Question: I have Sea Ice Concentration data around Antarctica that range between -40 and +40 (see attached Figure) but I would like for the values between +10 and -10 to appear white in my map and colorbar because they do not represent sea ice concentration (they appear light green and light blue in the current Figure).
I do not want to exclude them from my array but rather want to assign them a specific color (in this case, white) and keep the jet colorscale for the other values.

I have looked at multiple other questions (i.e. <URL>
but have not managed to apply those to my case.
I have tried to use 'set under','set over', 'set.bad' but have not managed to get what I would like. I have also tried to create my own colormap but haven't been successful either.
Would anyone be able to help?
Thanks.
---
UPDATE:
I have adapted the code from 'stackoverflow.com/a/418<PHONE>' (see Updated Code below) but my colors are not white for values [+10 -10] and 'jet'
for above +10 and below -10 (see Figure below). The 'tmap' object seems to have messed up the colorscale. Any idea on how I could get the jet colorscale and leave the interval between -10 and +10 white?
Thanks for your help.
<URL>
Updated code:
'''
import numpy as np
import matplotlib.pyplot as plt
import matplotlib.colors
from mpl_toolkits.basemap import Basemap, cm, rcParams
HIGH_86 = a.variables['high_86'][:]
n=40
x = 10
lower = plt.cm.seismic(np.linspace(1-x, 0, n))
upper = plt.cm.seismic(np.linspace(0, x, n))
white1 = plt.cm.seismic(np.ones(10)*x)
white2 = plt.cm.seismic(np.ones(10)*-(x))
colors = np.vstack((lower, white1, white2, upper))
tmap = matplotlib.colors.LinearSegmentedColormap.from_list('terrain_map_white', colors)
x = HIGH_86
lats = a.variables['latitude'][:]
lons = a.variables['longitude'][:]
lons, lats = np.meshgrid(lons,lats)
fig, ax = plt.subplots()
m2 = Basemap(projection='spstere',boundinglat=-50,lon_0=180,resolution='l')
CS2 = m2.contourf(lons,lats,x,cmap=tmap,latlon=True)
cbar = m2.colorbar(CS2,location='right', pad="12%")
m2.drawparallels(np.arange(-90.,99.,60.),labels=[False,False,False,False])
m2.drawmeridians(np.arange(-180.,180.,90.),labels=[True,False,False,True])
m2.drawcoastlines()
m1.fillcontinents(color='grey')
plt.title('SIE Anomaly')
plt.show()
'''
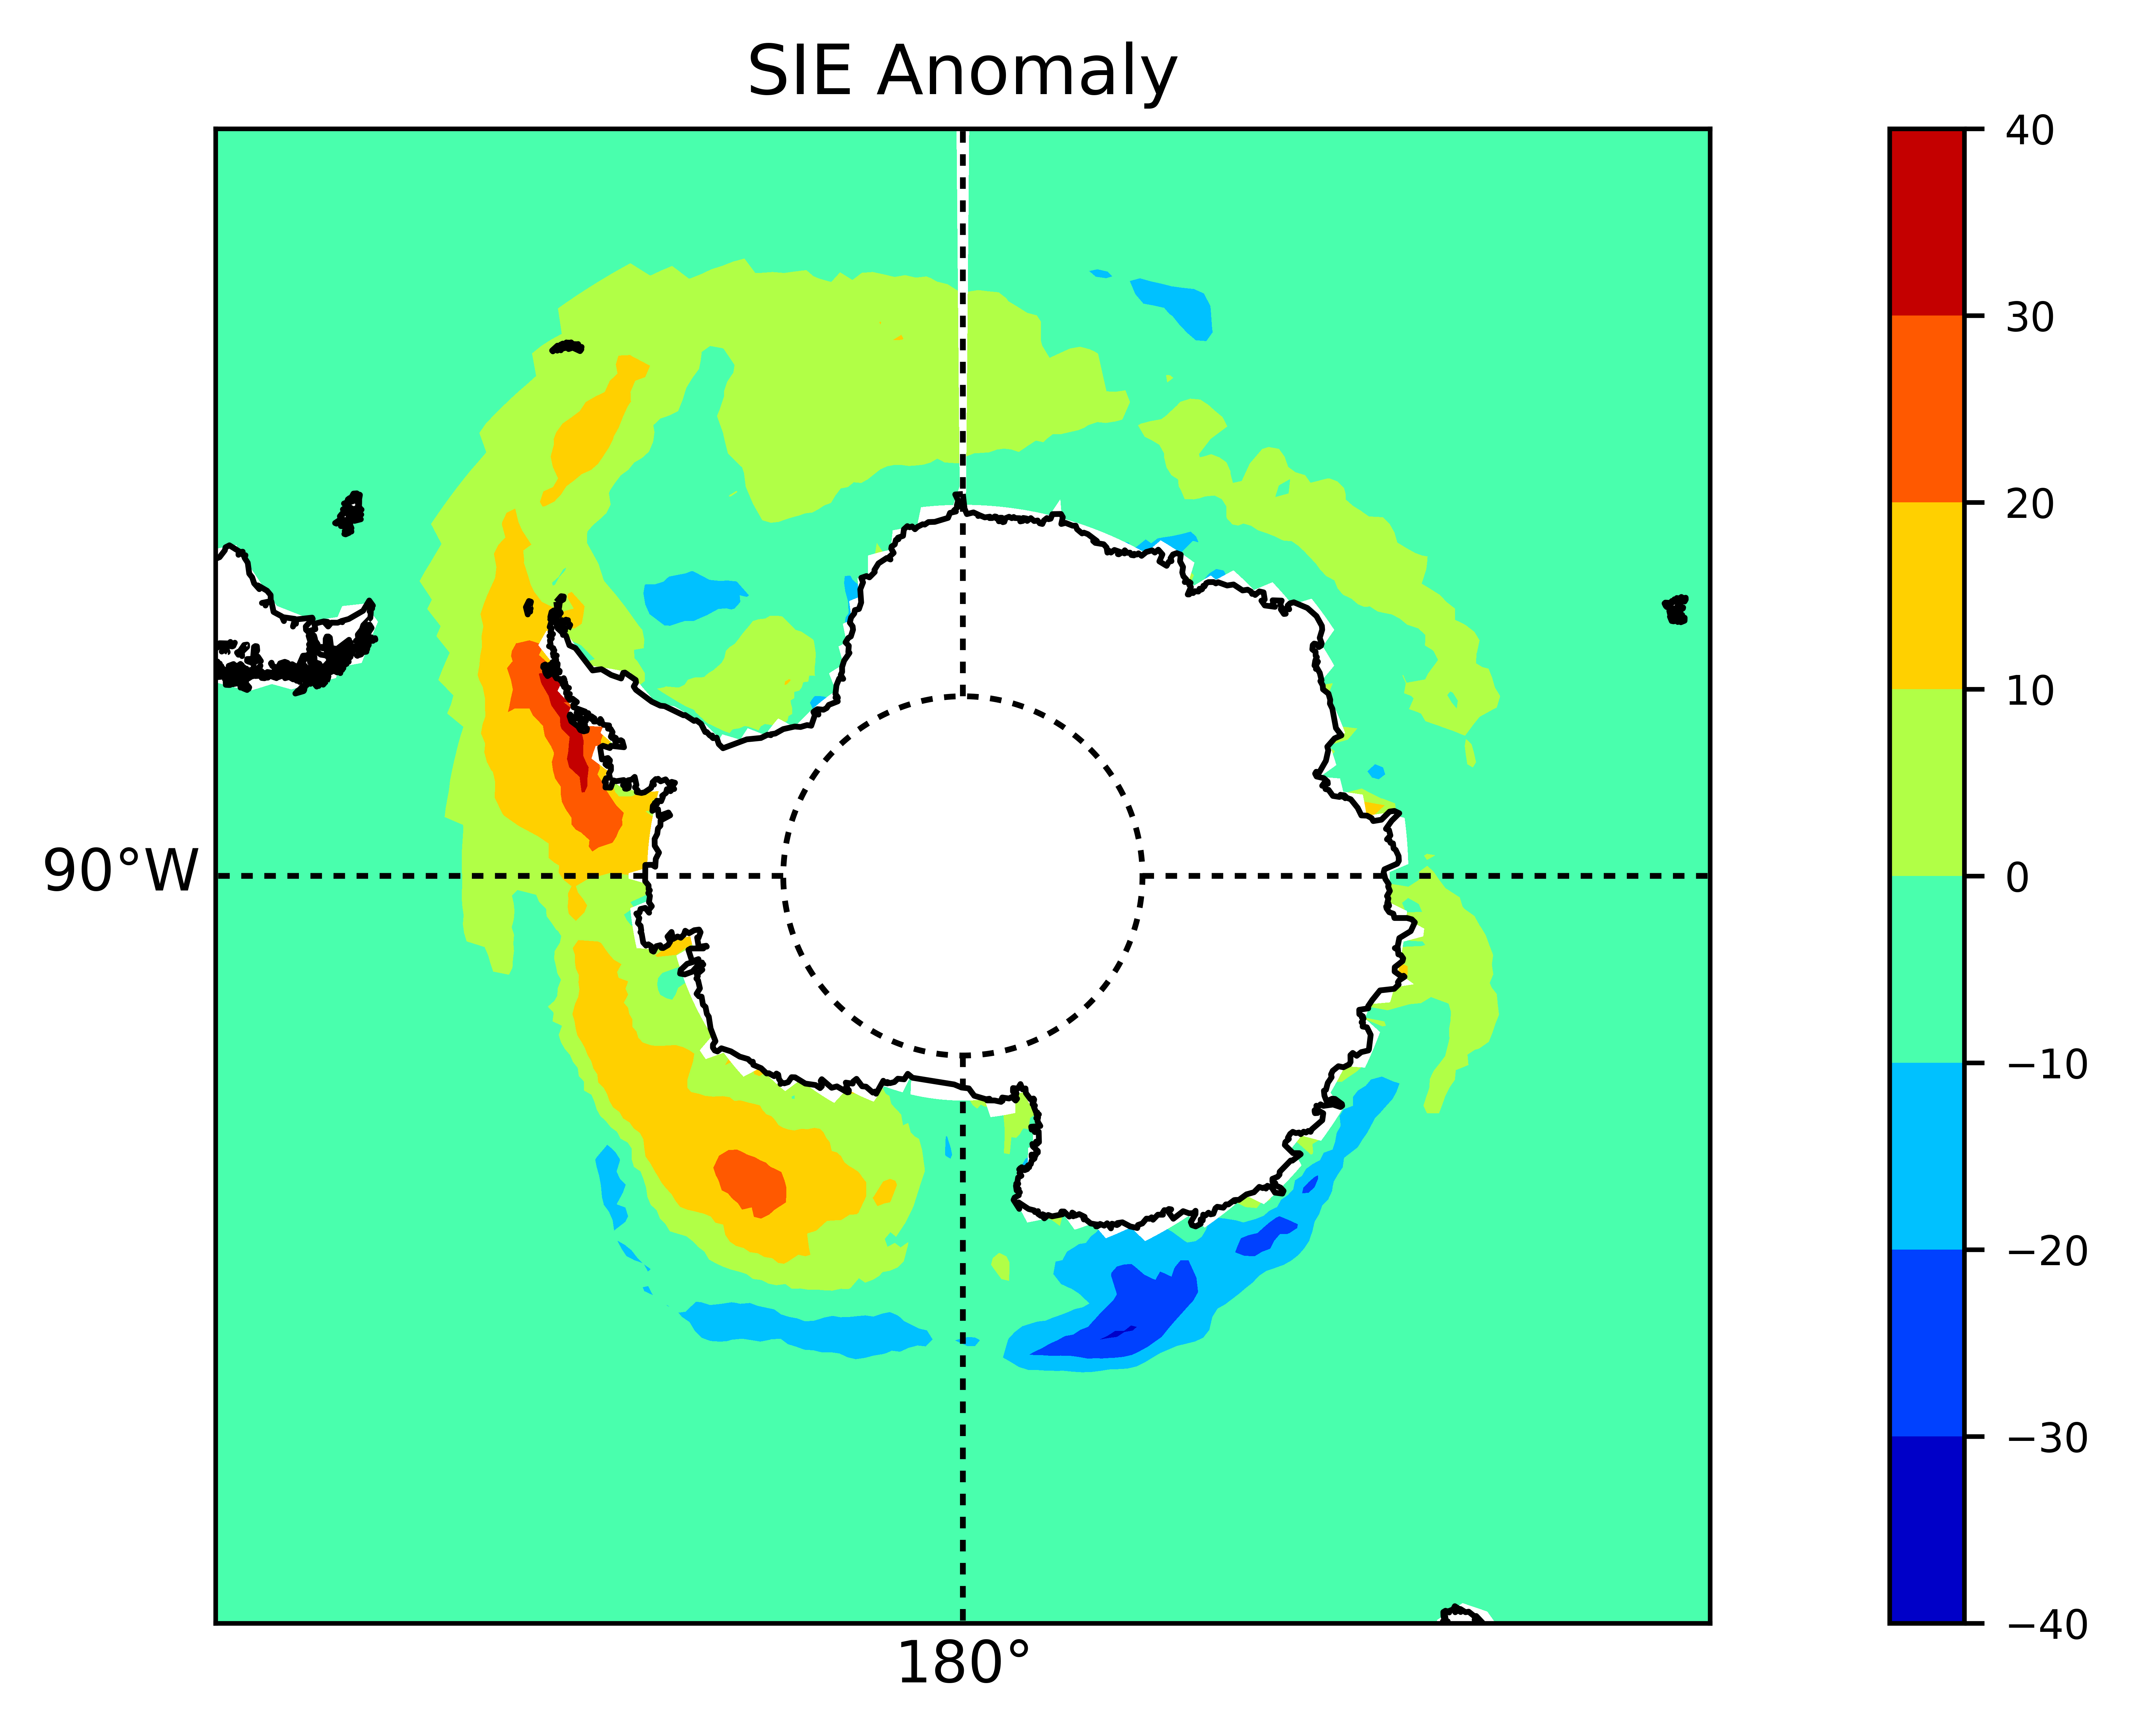
Answer: I assume you have read the <URL> and it's answer.
It clearly states
> Colormaps are always ranged between 0 and 1.
and further explains how to arrive at a suitable colormap. It thus makes no sense to supply values of 10 or -9 to the colormap.
While you could directly copy the code from the answer here and would receive a decent result, you may of course also refine it to match this specific case, where one may go for 80 colors, 30 from the lower part of the colormap, 30 from the upper part and the remaining 20 in the middle to be white.
'''
n=30
x = 0.5
lower = plt.cm.seismic(np.linspace(0, x, n))
white = plt.cm.seismic(np.ones(80-2*n)*x)
upper = plt.cm.seismic(np.linspace(1-x, 1, n))
colors = np.vstack((lower, white, upper))
tmap = matplotlib.colors.LinearSegmentedColormap.from_list('map_white', colors)
'''
In order to get the jet colormap, which does not have white in it, an array of ones may be used in the middle
'''
n=30
x = 0.5
cmap = plt.cm.jet
lower = cmap(np.linspace(0, x, n))
white = np.ones((80-2*n,4))
upper = cmap(np.linspace(1-x, 1, n))
colors = np.vstack((lower, white, upper))
tmap = matplotlib.colors.LinearSegmentedColormap.from_list('map_white', colors)
'''
<URL>
Complete code to reproduce the image above:
'''
import numpy as np
import matplotlib.pyplot as plt
import matplotlib.colors
n=30
x = 0.5
cmap = plt.cm.jet
lower = cmap(np.linspace(0, x, n))
white = np.ones((80-2*n,4))
upper = cmap(np.linspace(1-x, 1, n))
colors = np.vstack((lower, white, upper))
tmap = matplotlib.colors.LinearSegmentedColormap.from_list('map_white', colors)
x = np.linspace(0,10)
X,Y = np.meshgrid(x,x)
z = np.sin(X) * np.cos(Y*0.4)*40
fig, ax = plt.subplots()
im = ax.contourf(z, cmap=tmap, vmin=-40, vmax=40)
plt.colorbar(im)
plt.show()
'''